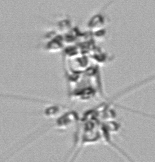
Label: Chaetoceros_didymus_TAG_external_flagellate